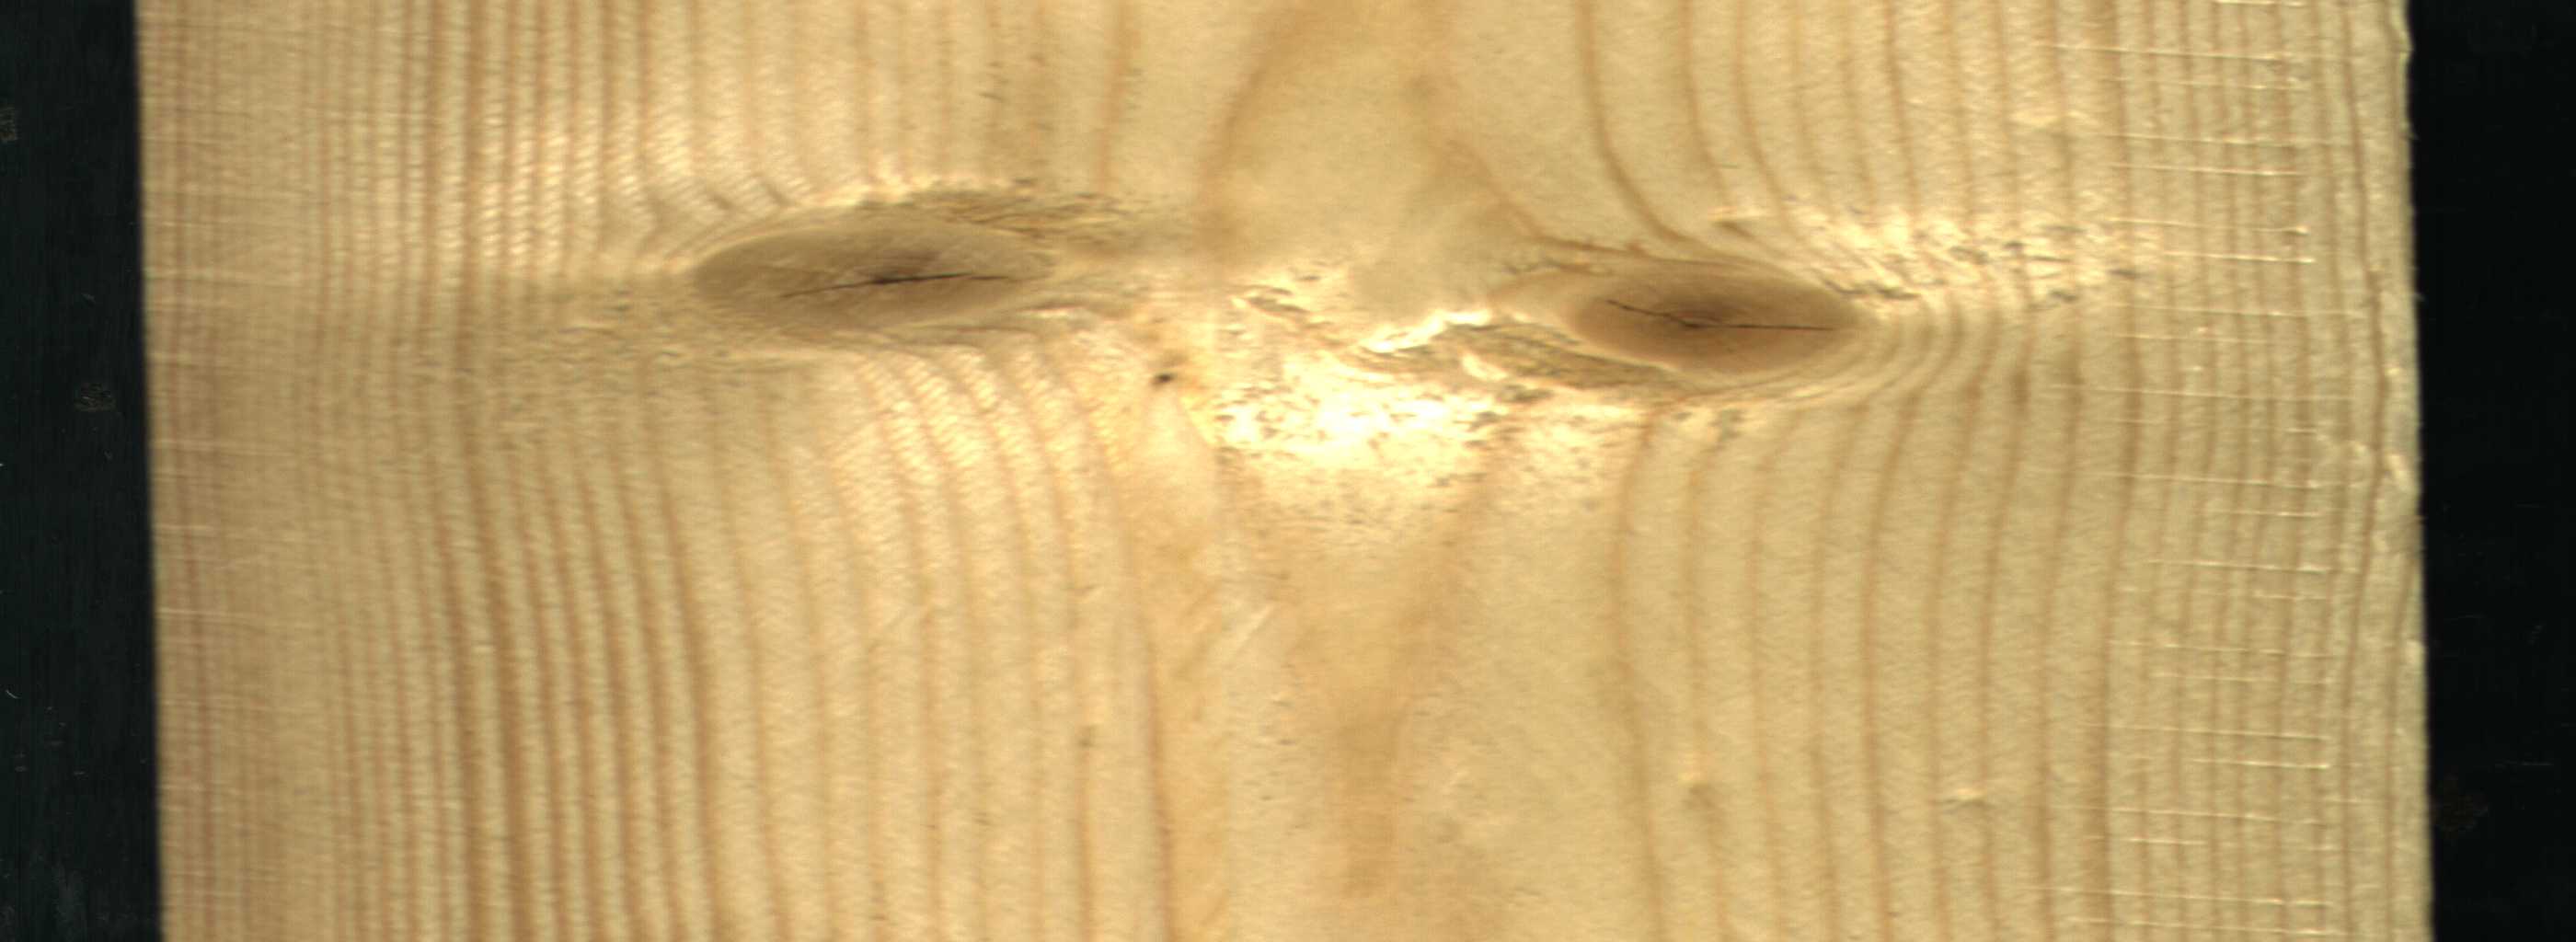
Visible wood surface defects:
knot_with_crack
knot_with_crack